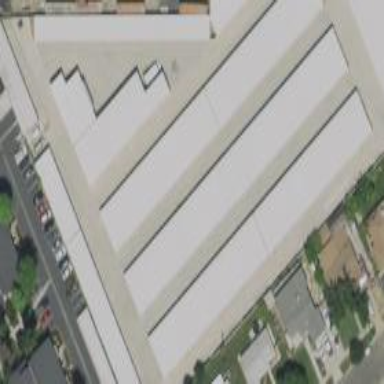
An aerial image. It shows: Group of garages.